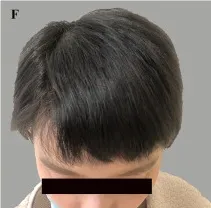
8 months after tofacitinib therapy.
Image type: medical_photograph (oral_photograph)